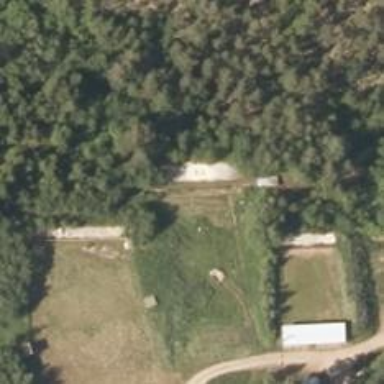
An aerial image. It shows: This is shooting range.